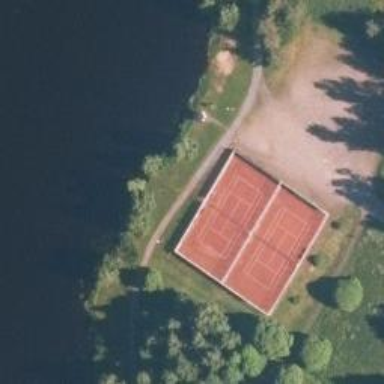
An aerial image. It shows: Tennis court on pitch.